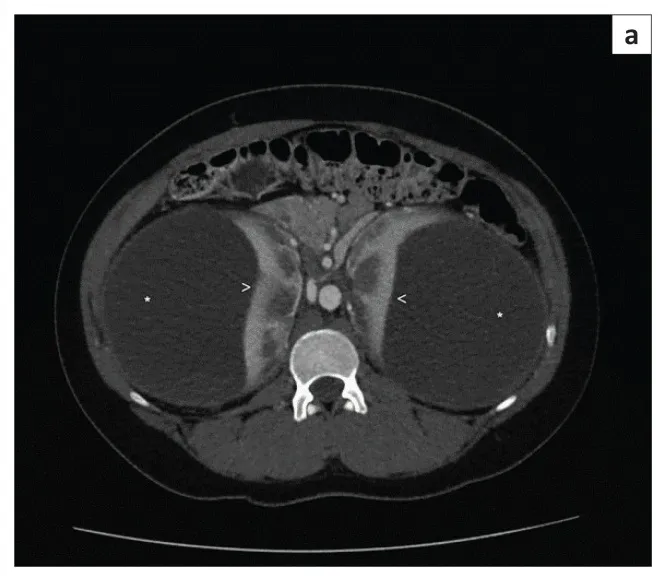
(a, b) Contrast-enhanced axial and coronal computed tomography of the abdomen demonstrating large bilateral subcapsular collections (stars) causing compression of the renal parenchyma (arrowheads).
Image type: radiology (ct)